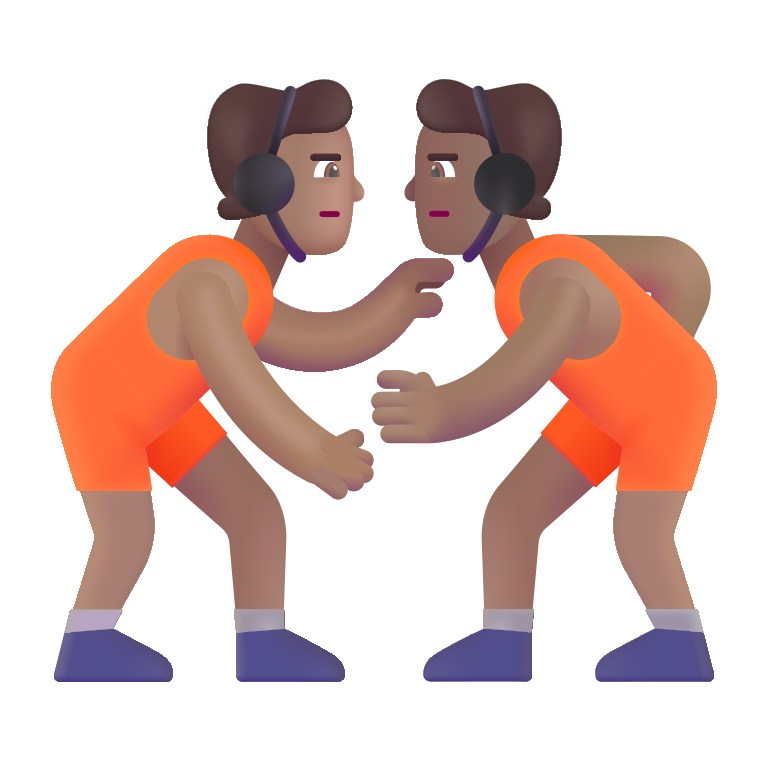
person wrestling color